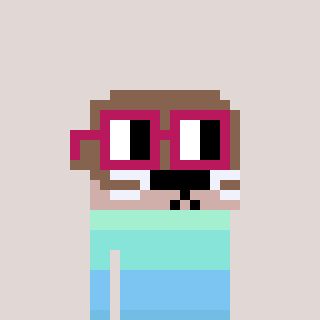
a pixel art character with square dark red glasses, a otter-shaped head and a gunk-colored body on a warm background